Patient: sex F, age 89
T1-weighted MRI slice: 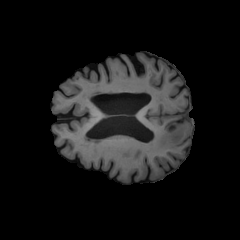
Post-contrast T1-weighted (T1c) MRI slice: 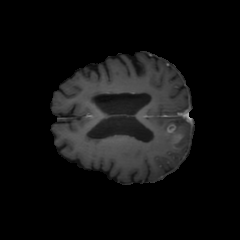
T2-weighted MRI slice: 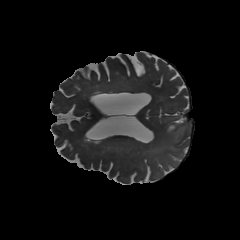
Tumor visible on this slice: yes
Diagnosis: Glioblastoma, IDH-wildtype
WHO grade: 4